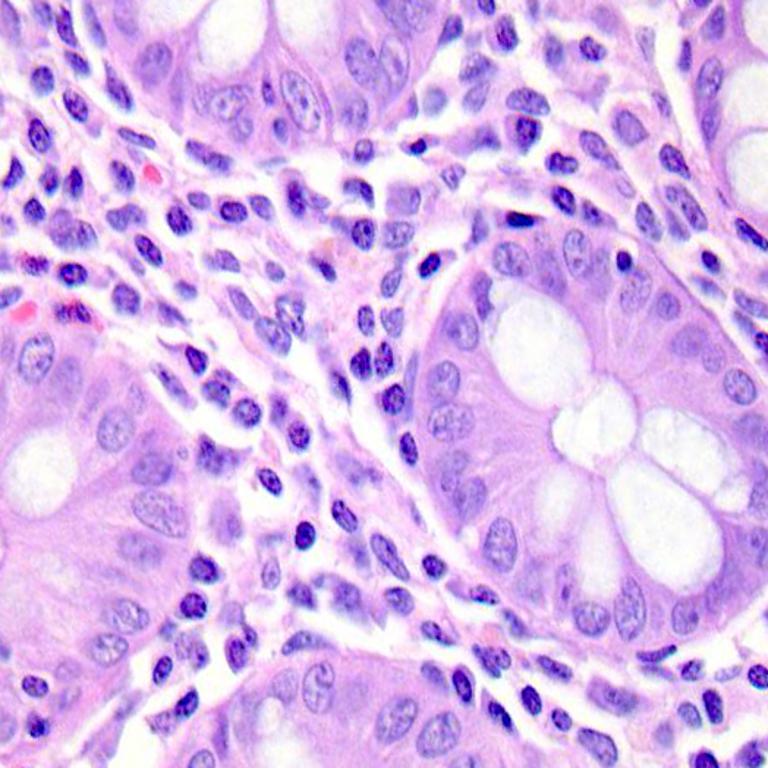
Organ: colon
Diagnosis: benign